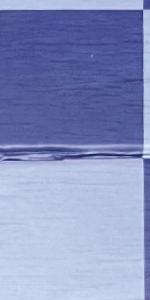
Label: Empty